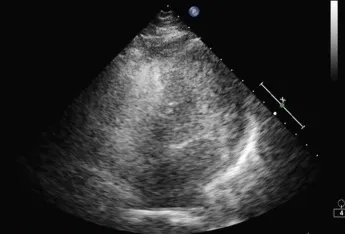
(B) After the Valsalva maneuver, a large volume of microbubbles is filling the left ventricular and subsequently the left ventricular.
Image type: radiology (ultrasound)